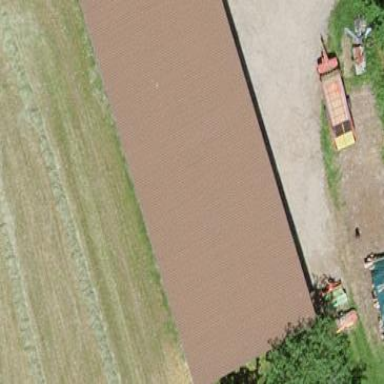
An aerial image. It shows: Rural barn.